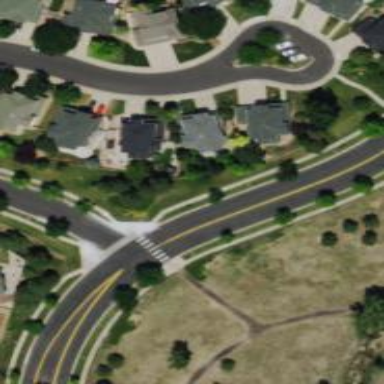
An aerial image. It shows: Marked road crossing.